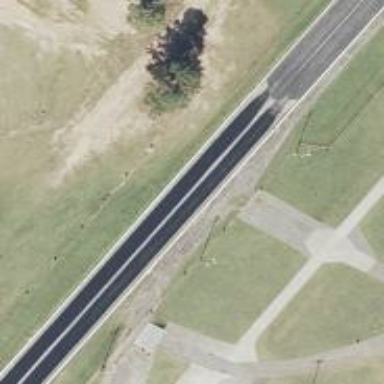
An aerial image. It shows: Raceway road.